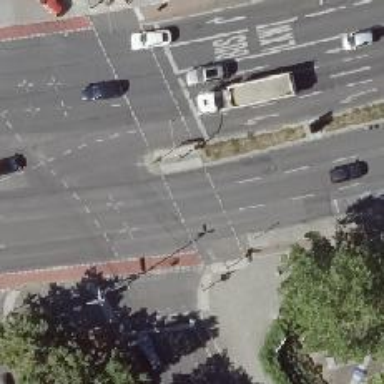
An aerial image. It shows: Road crossing with traffic signals.